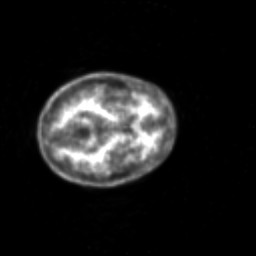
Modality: PET
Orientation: axial
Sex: male
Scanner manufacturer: siemens